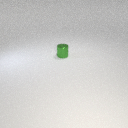
small green metal cylinder